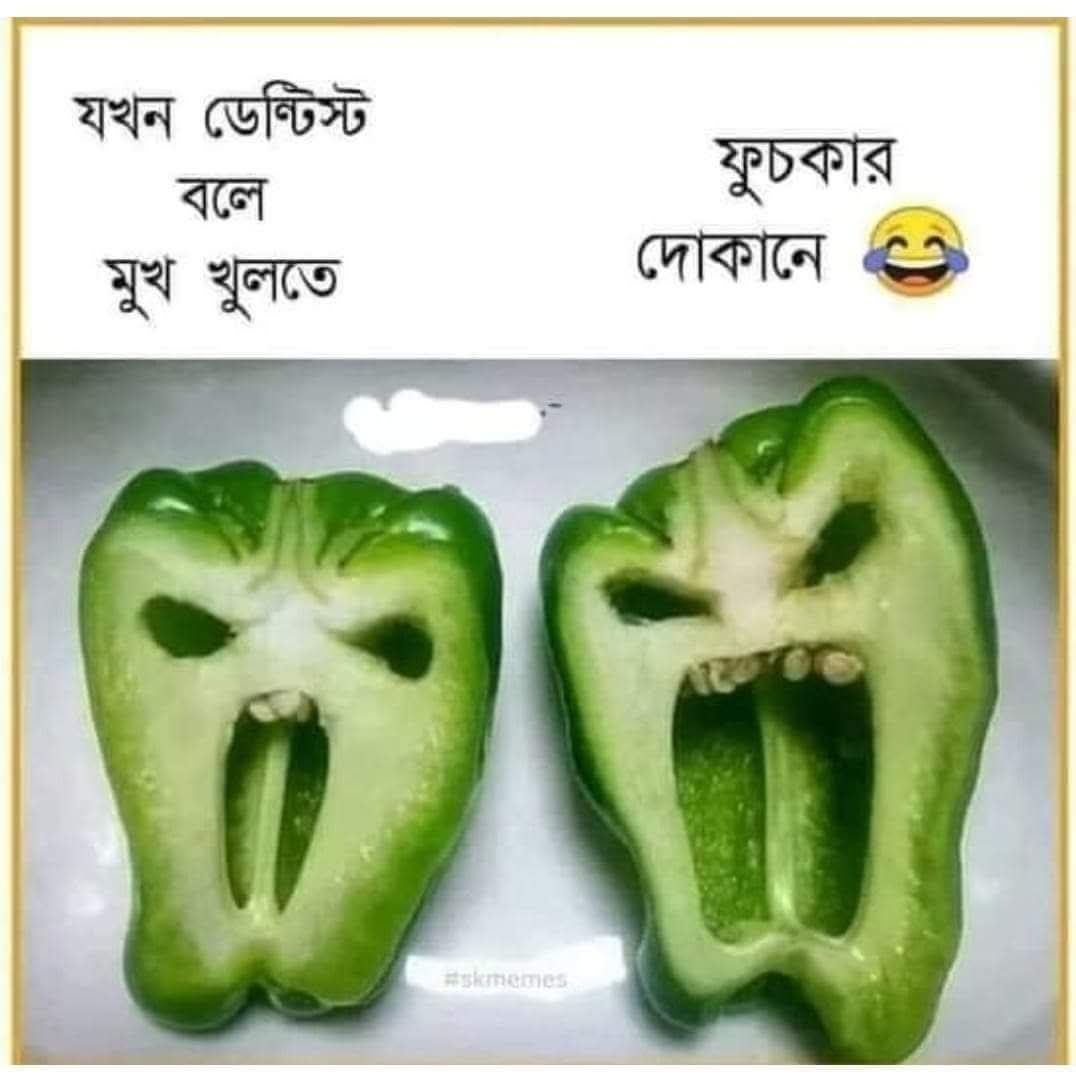
Text: যখন ডেন্টিস্ট বলে মুখ খুলতে
ফুচকার
দোকানে
Label: Non Hate